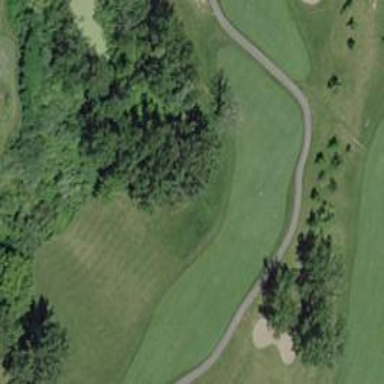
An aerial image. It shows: Golf hole.